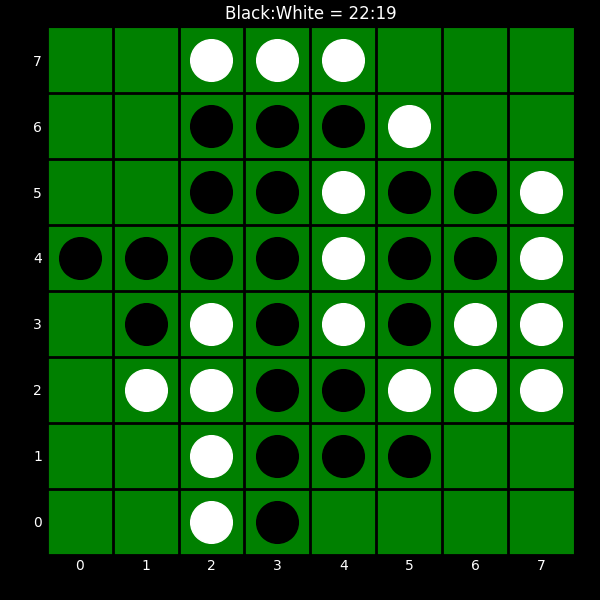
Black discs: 22
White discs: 19